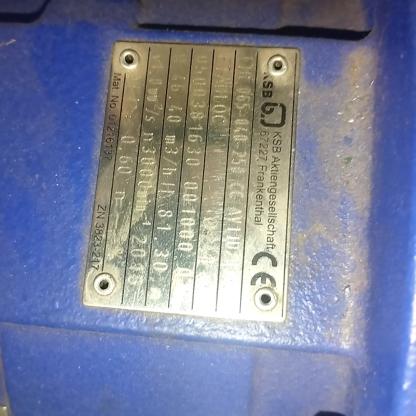
Klasa: tabliczka-znamionowa